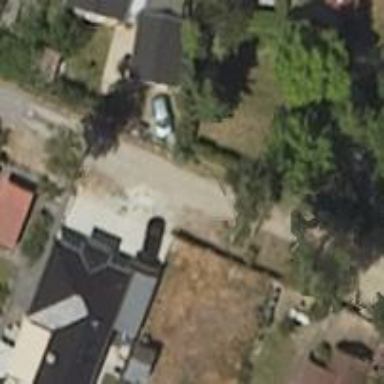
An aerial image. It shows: Residential road.